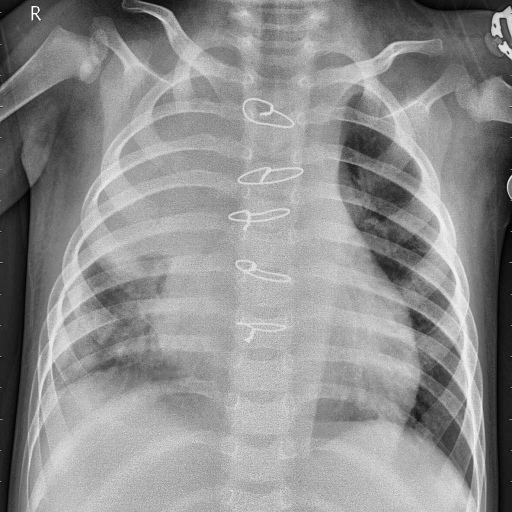
Finding: PNEUMONIA